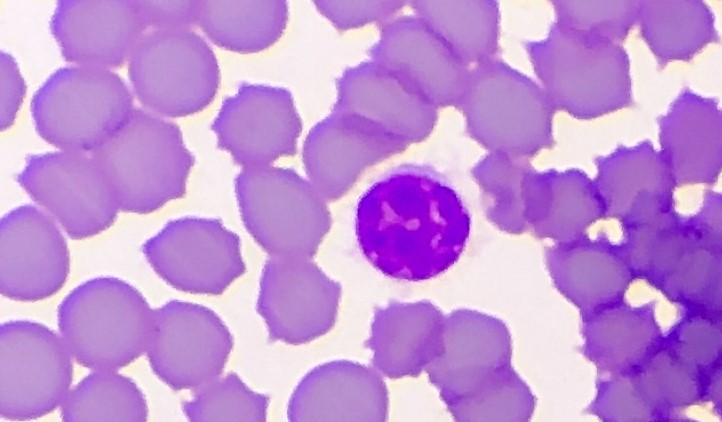
White blood cell type: Lymphocyte